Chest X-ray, AP view. Patient: 15 years old, sex M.
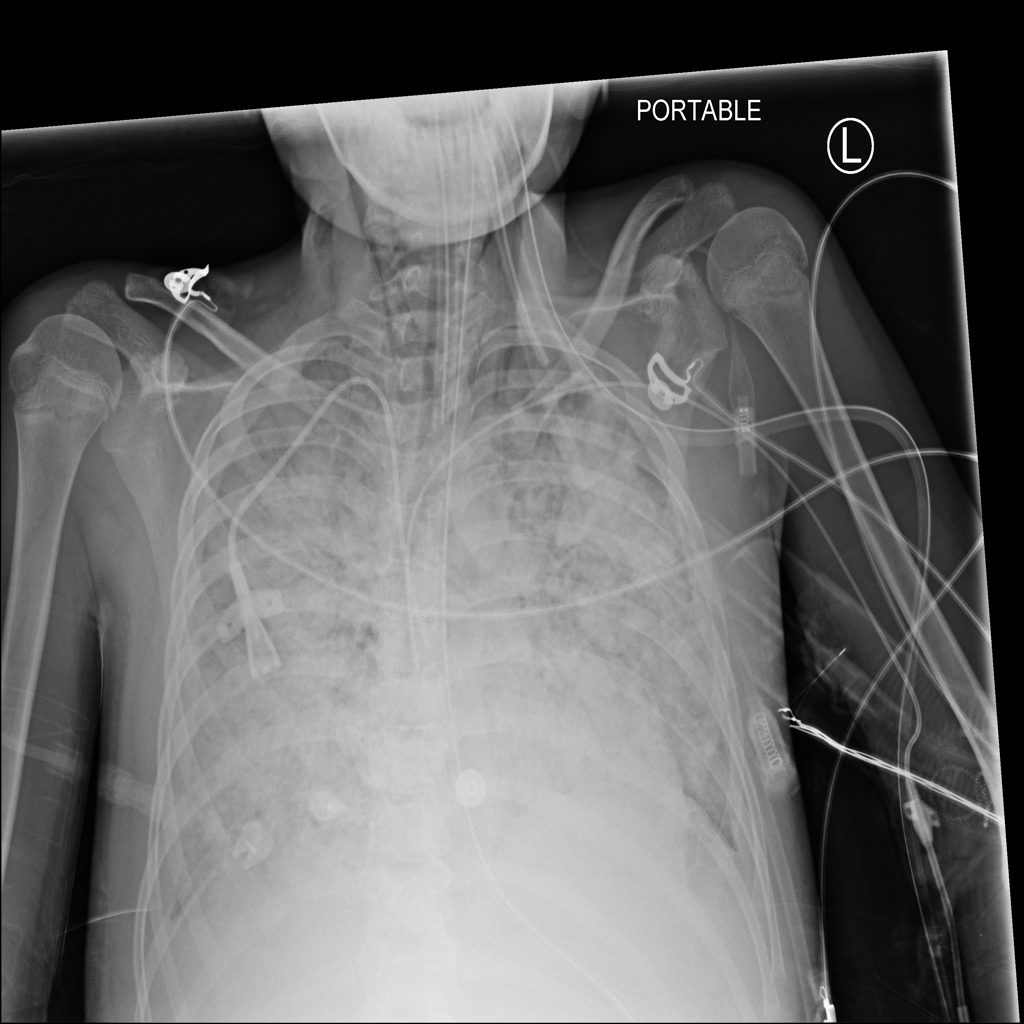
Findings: Effusion, Infiltration